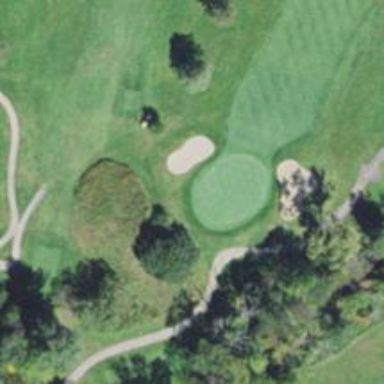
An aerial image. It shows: Service road used as golf cart path.